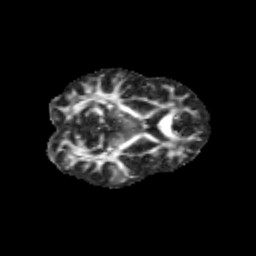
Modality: FA
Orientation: axial
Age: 12
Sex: female
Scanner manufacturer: siemens
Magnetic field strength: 3 T
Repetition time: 3.8 s
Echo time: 0.07 s